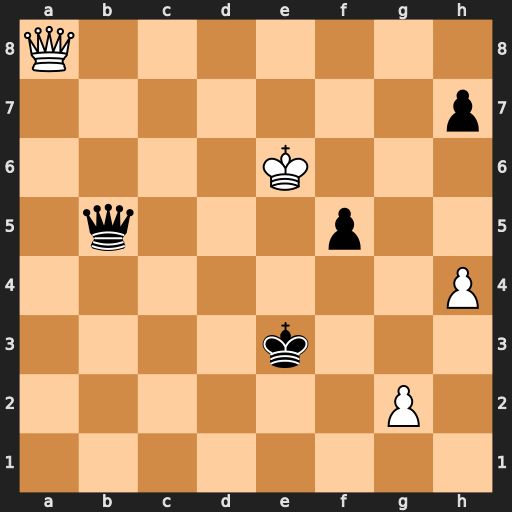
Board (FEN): Q7/7p/4K3/1q3p2/7P/4k3/6P1/8
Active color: w
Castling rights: -
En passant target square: -
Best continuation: Qf3+ Kd2 Qd5+ Qxd5+ Kxd5